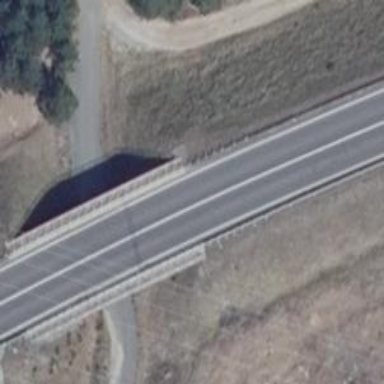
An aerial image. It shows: Primary highway motorroad on asphalt bridge.